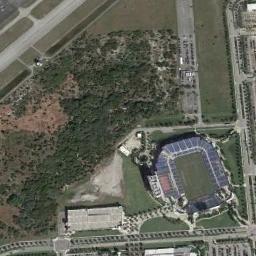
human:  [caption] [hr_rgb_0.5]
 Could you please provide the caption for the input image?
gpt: The stadium looks like an oval and is surrounded by a blue roof .

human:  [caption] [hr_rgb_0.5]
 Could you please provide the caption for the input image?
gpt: The square stadium is built on the lawn next to the woods .

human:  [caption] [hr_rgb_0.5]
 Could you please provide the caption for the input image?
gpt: There are many trees beside the stadium .

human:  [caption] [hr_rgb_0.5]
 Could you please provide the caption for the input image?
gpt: The stadium is on the grass next to some trees and roads .

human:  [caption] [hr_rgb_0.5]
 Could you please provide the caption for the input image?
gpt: There are some green trees and lawns beside the stadium .